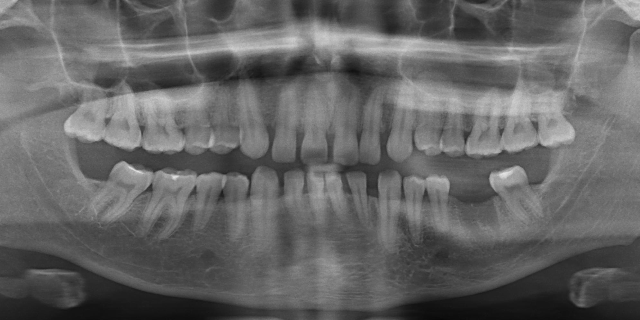
adult